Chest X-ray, AP view. Patient: 53 years old, sex F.
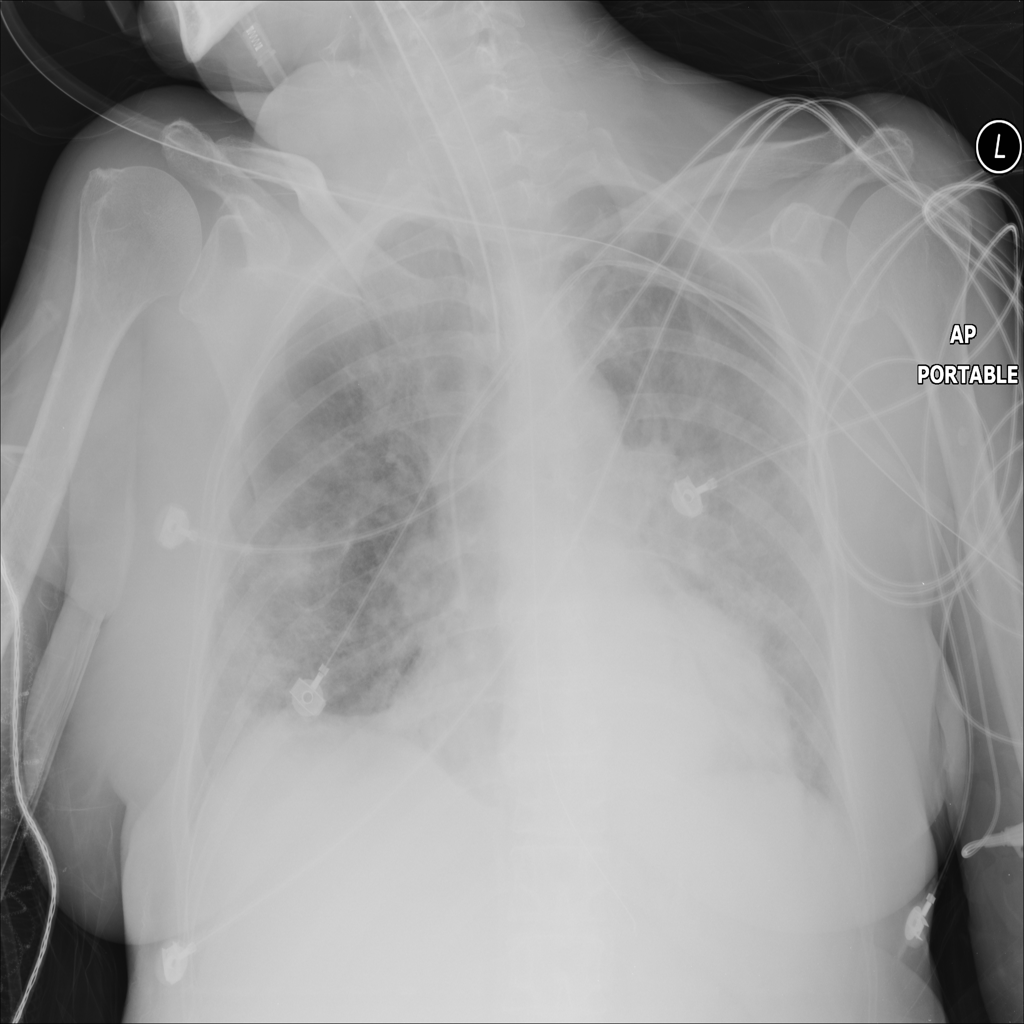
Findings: Infiltration